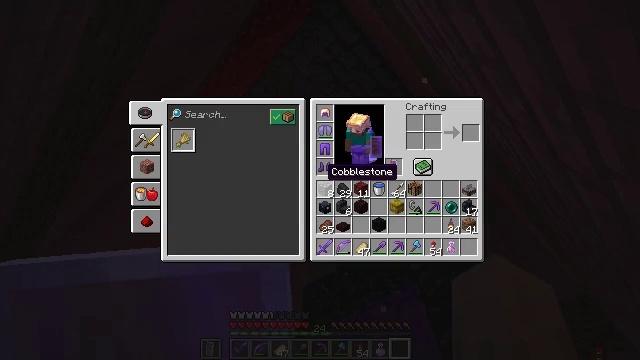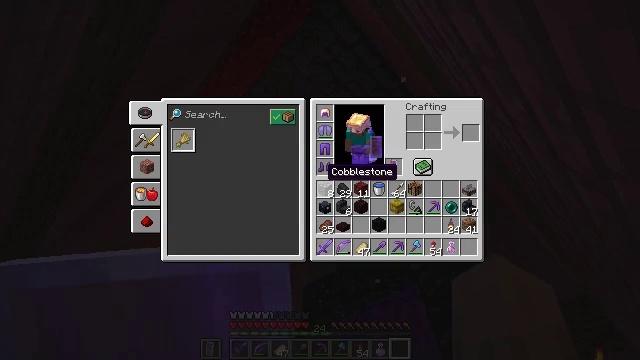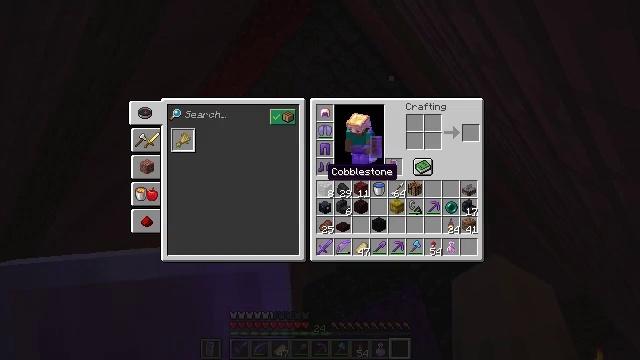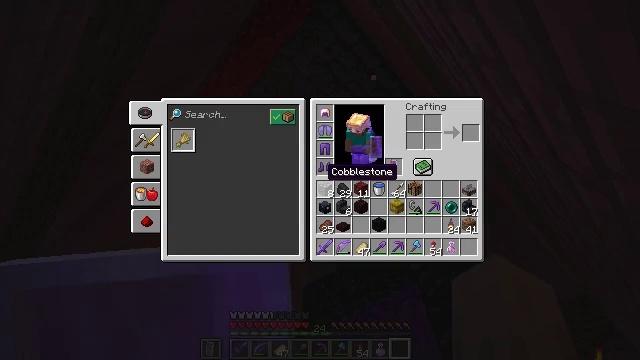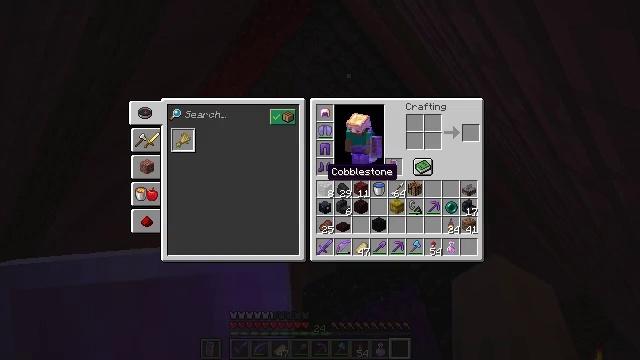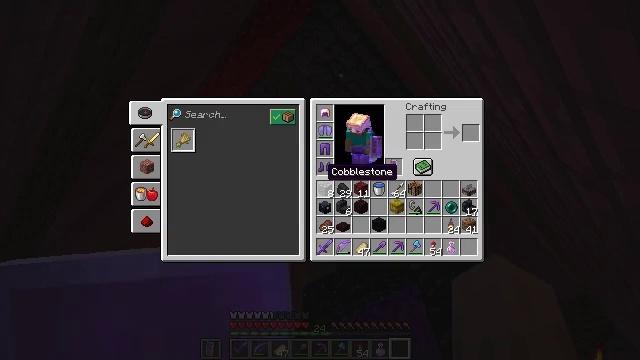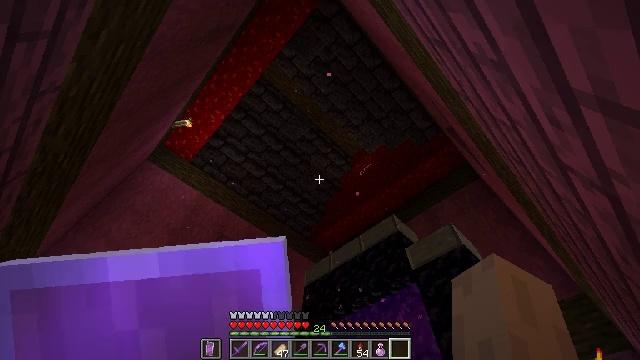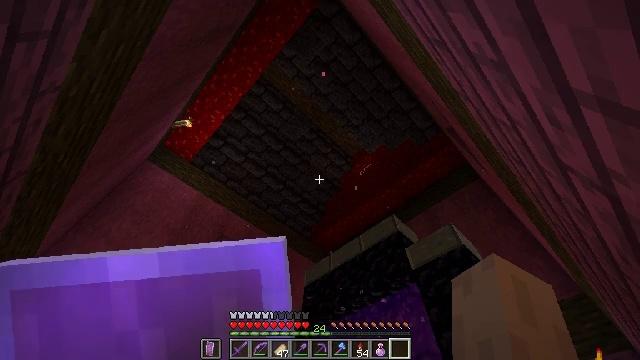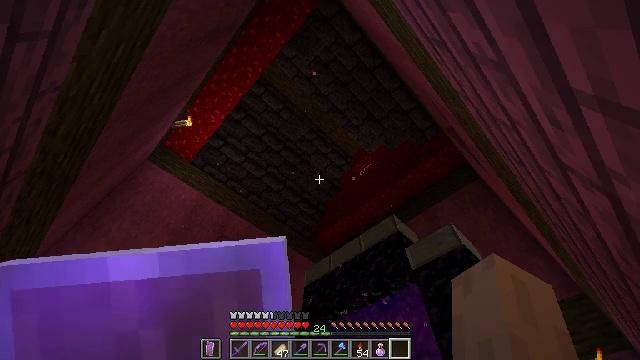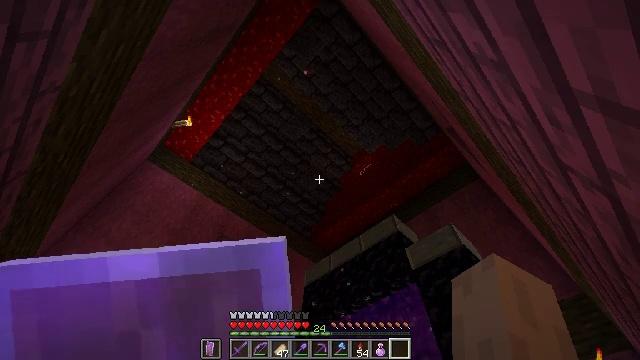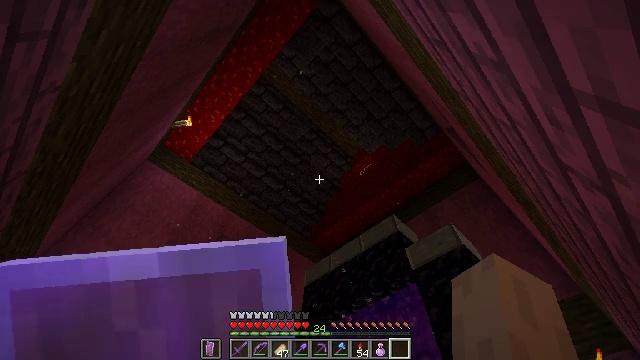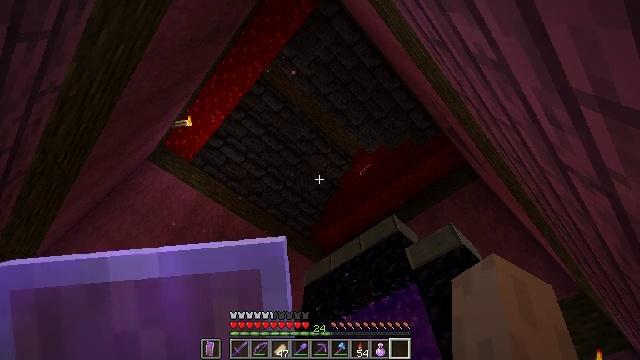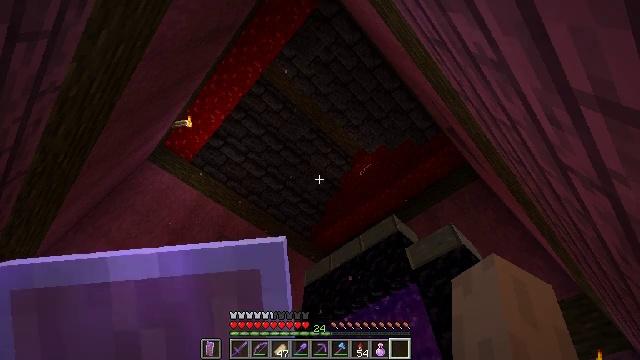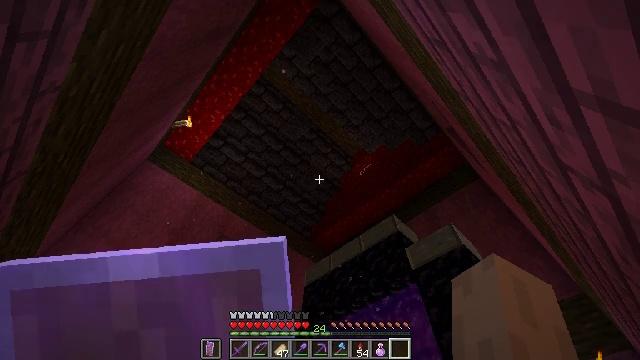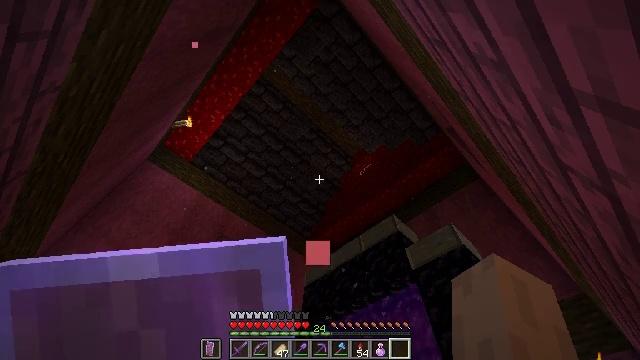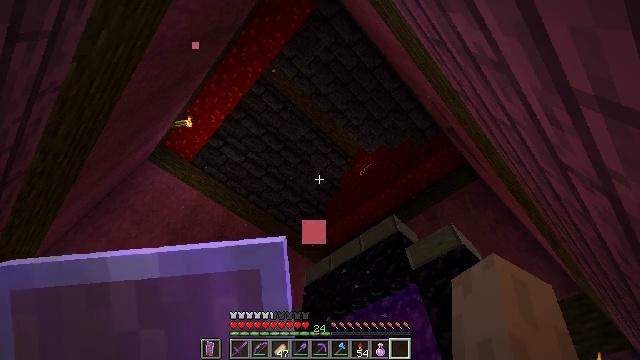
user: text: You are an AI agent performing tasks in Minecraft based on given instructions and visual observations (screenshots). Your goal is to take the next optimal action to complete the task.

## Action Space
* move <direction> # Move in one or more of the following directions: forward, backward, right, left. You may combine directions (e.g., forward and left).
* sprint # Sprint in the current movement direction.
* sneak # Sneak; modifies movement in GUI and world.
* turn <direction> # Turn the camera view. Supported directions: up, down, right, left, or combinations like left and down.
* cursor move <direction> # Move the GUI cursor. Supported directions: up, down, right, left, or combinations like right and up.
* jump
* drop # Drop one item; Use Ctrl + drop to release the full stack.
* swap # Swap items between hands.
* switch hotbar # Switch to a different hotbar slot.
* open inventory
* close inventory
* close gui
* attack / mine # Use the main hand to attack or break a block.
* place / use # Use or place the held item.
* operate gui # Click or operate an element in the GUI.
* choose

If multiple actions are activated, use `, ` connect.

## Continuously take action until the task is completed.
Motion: motion action
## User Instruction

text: Collect nether brick slab from the structure.
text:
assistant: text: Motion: no_op
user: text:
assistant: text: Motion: no_op
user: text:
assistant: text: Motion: no_op
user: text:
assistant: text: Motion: no_op
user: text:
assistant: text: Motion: no_op
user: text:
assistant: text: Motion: no_op
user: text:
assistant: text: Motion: no_op
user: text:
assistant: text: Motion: no_op
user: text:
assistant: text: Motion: no_op
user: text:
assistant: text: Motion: no_op
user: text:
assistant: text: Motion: no_op
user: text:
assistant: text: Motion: no_op
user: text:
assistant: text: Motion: no_op
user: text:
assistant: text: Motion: no_op
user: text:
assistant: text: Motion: no_op
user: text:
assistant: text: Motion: move forward
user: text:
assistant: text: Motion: move forward
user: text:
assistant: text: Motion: move forward
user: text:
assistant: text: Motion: move forward
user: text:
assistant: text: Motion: move forward and move left
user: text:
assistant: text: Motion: move forward and move left
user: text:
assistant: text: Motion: move forward and move left
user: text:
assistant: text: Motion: move forward and move left
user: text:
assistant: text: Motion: move forward and move left
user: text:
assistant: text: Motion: move forward and move left, turn right and down
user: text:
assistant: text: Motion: move forward and move left, turn right and down
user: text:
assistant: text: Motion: move forward and move left, turn right and down
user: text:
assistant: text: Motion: move forward and move left
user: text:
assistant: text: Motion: move forward and move left
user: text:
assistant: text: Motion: move forward and move left